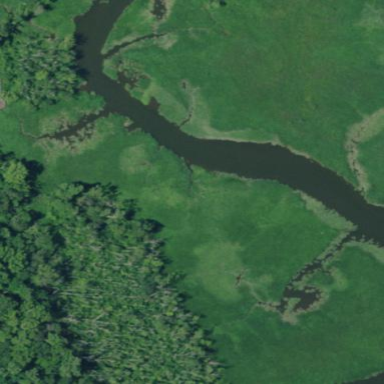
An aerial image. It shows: Marshy wetland area.